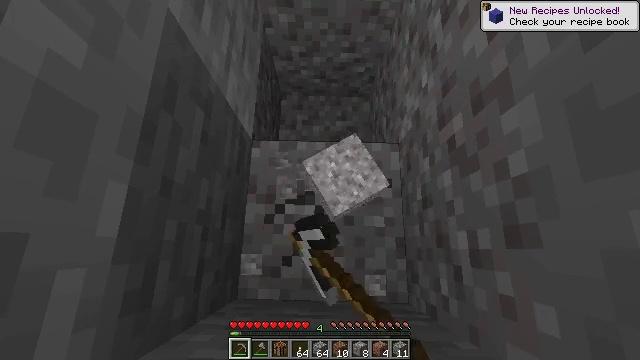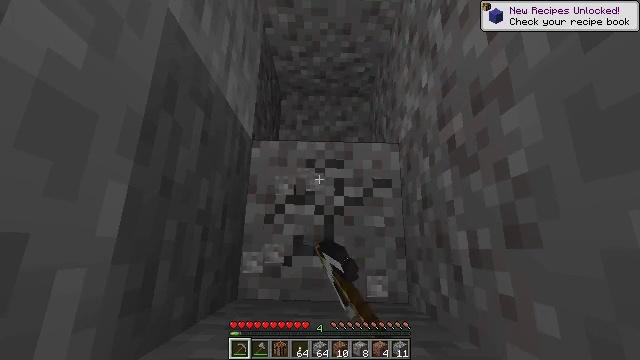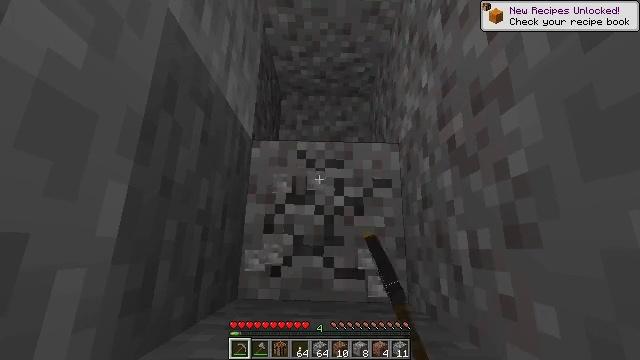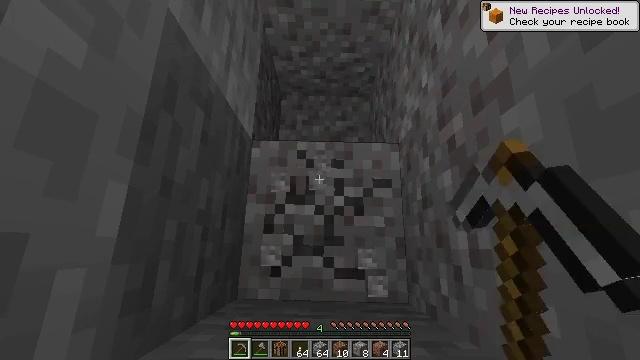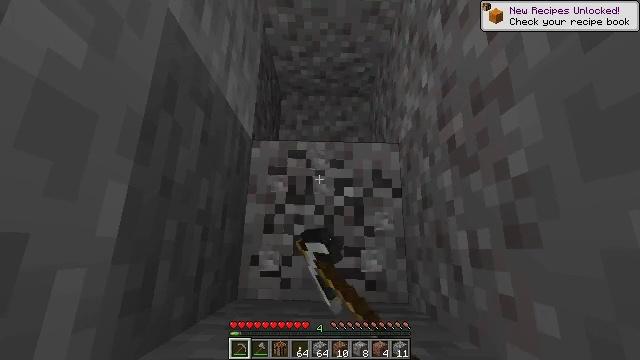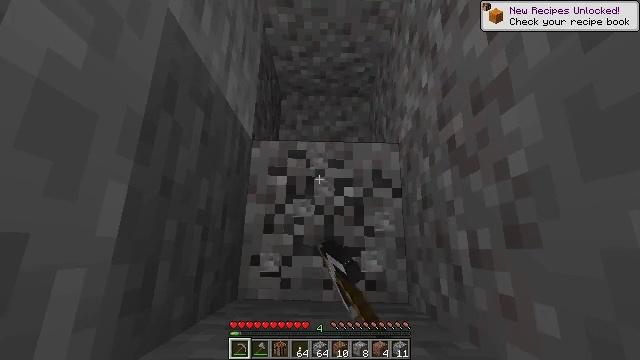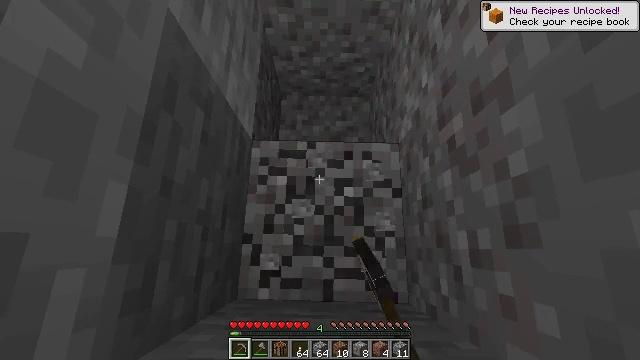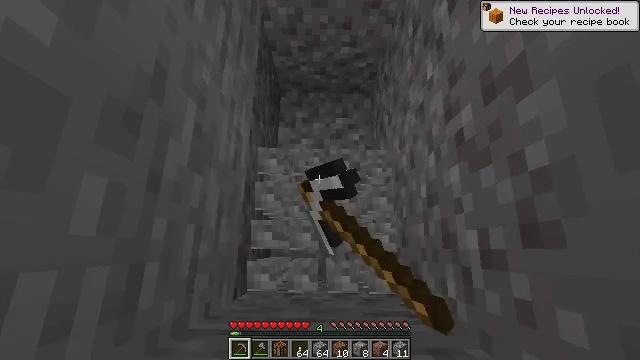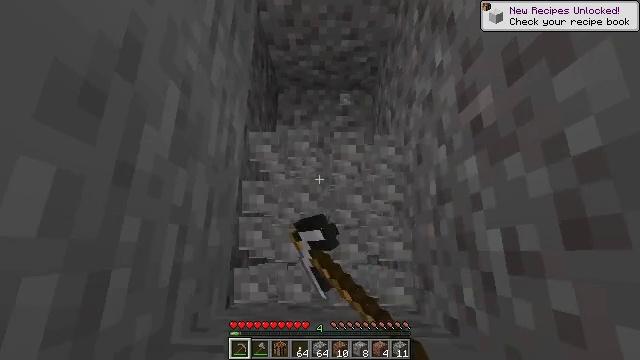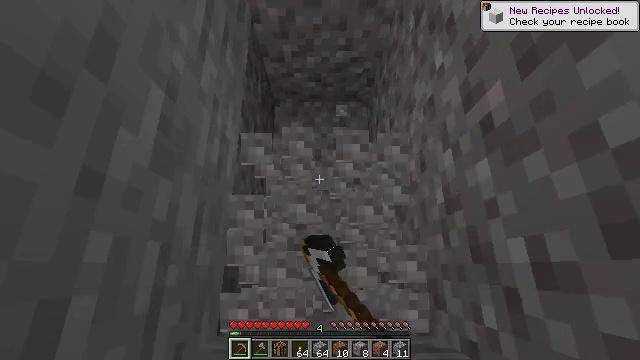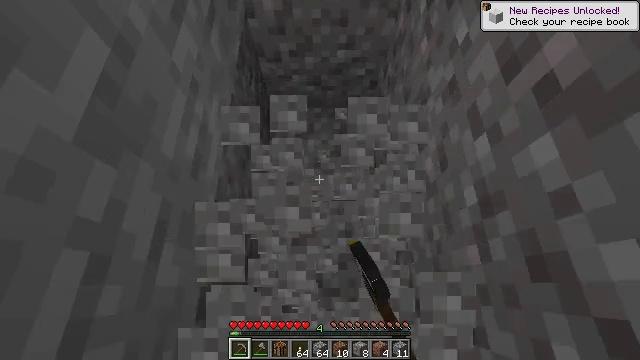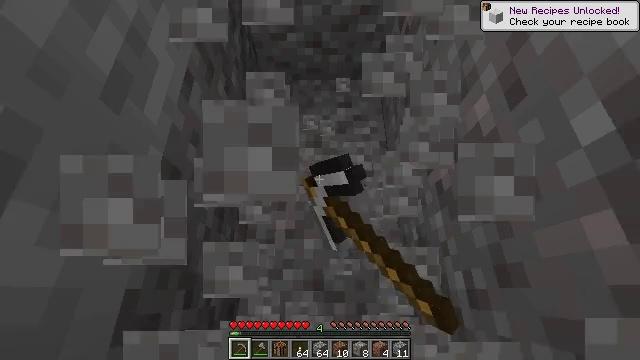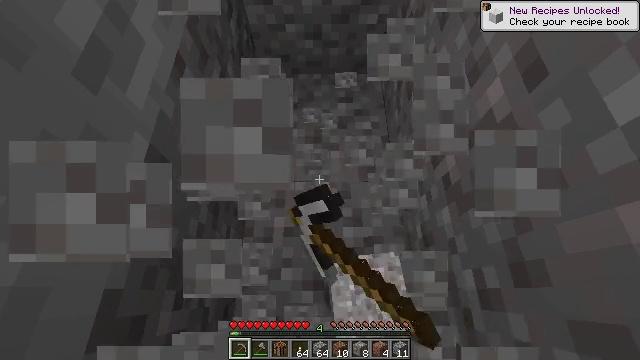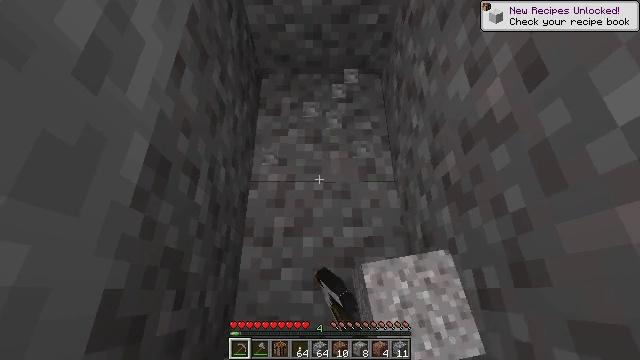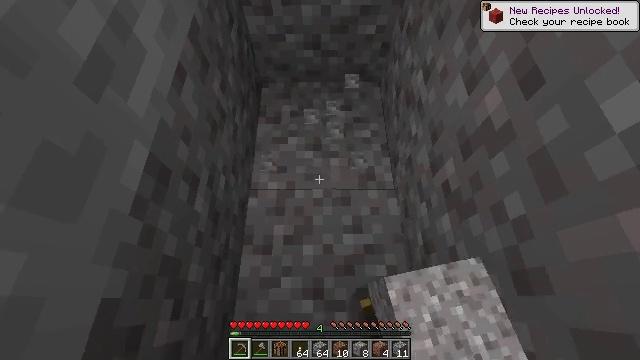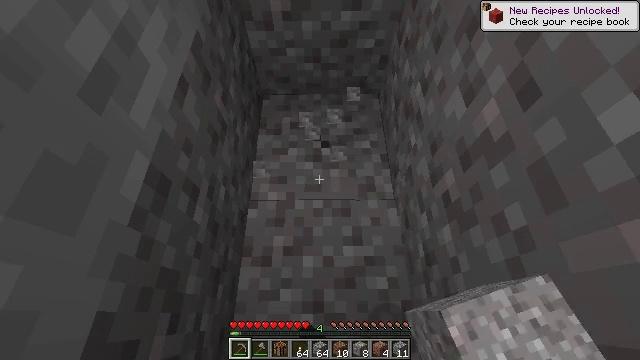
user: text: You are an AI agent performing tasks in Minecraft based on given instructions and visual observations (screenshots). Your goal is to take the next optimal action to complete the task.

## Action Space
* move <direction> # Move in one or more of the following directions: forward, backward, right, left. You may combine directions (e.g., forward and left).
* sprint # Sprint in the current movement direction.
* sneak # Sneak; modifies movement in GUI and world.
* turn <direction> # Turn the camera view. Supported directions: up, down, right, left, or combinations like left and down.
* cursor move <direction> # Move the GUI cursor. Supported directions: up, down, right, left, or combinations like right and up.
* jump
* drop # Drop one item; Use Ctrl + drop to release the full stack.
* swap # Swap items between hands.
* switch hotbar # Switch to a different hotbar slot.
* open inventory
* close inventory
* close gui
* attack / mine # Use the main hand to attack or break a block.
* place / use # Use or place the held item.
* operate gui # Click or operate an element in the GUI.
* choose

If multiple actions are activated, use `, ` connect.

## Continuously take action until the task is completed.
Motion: motion action
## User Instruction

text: Mine gravel from the ground.
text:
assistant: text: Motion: attack / mine
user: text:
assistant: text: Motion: attack / mine
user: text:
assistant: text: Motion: attack / mine
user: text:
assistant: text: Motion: attack / mine
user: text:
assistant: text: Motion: attack / mine
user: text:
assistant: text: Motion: attack / mine
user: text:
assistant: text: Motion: attack / mine
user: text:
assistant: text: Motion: attack / mine
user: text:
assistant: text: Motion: turn right and up, attack / mine
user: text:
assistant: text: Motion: turn up, attack / mine
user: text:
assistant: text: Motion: attack / mine
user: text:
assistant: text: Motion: attack / mine
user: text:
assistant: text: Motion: attack / mine
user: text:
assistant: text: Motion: turn up, attack / mine
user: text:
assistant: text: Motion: turn up, attack / mine
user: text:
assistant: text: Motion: attack / mine
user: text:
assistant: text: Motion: attack / mine
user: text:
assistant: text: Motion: attack / mine
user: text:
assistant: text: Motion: attack / mine
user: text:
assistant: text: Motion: attack / mine
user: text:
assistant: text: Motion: attack / mine
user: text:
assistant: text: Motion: attack / mine
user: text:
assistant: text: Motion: attack / mine
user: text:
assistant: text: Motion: attack / mine
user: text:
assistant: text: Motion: attack / mine
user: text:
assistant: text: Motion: attack / mine
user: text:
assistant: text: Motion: attack / mine
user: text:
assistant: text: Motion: attack / mine
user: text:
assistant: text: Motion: attack / mine
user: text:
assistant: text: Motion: attack / mine